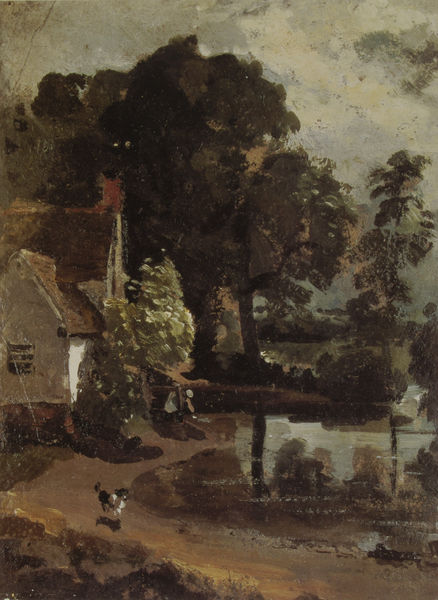
Titel: Willy Lotts House
Künstler: John Constable
Standort: London
Institution: Victoria & Albert Museum
Schlagwörter: baum, blau, blätter, dunkel, gemälde, gewitter, himmel, kopf, laub, mann, schatten, vogel, wasser, weiß, wolken, aquarell, bäume, fluss, frauen, grün, impressionismus, landschaft, menschen, sand, see, teich, ufer, abend, braun, fenster, frau, grau, hell, licht, schwarz, skizze, strasse, dach, gebäude, haus, hund, rot, tier, weg, wolke, beige, expressionismus, flächig, malerei, stein, trauer, holland, spiegel, öl, ast, dämmerung, erde, horizont, häuser, mühle, natur, spiegelung, stamm, busch, einsam, gebüsch, gewässer, hütte, kirche, pfad, sonne, sträucher, paar, wald, arbeit, genre, schornstein, turm, weiher, garten, landschft, hündchen, strand, ruhe, düster, fassade, spiegelbild, fahne, laufen, leer, dorf, dächer, giebel, bauernhof, hof, idylle, amerika, arbeiter, stille, romantik, constable, sturm, spiegeln, baumkronen, bauer, regen, ärmlich, zweig, idyll, flusslandschaft, leinwand, biedermeier, malerisch, gut, schwartz, begrüssung, hahn, huhn, bau, buche, hasu, aum, kirchr, hunf, kultur, regenwetter, hus, furx, seee, münchen?, tirm, dunkles kolorit, hund wasser, reduzierte form